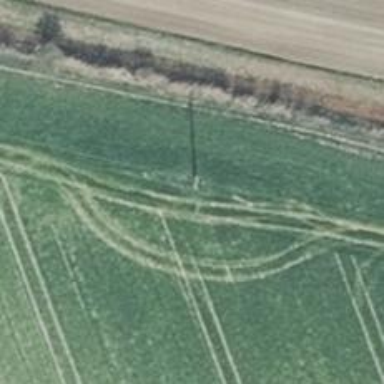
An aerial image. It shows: Grey lattice structure power pole.